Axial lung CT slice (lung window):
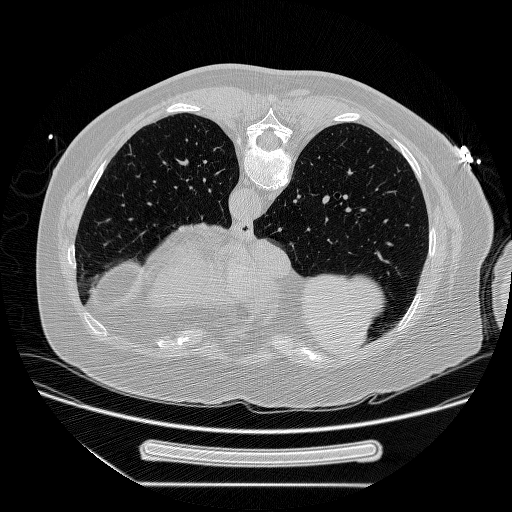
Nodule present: no